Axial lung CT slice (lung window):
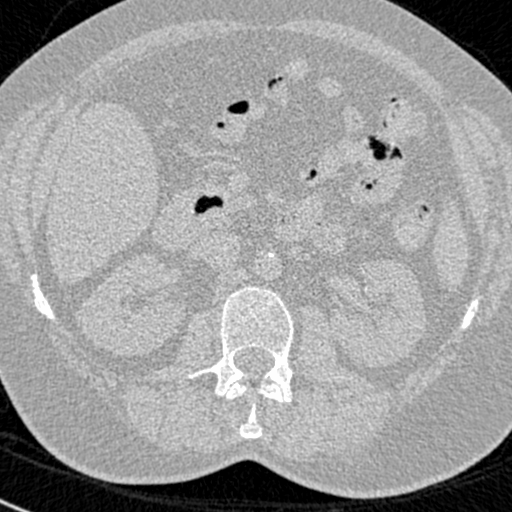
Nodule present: no